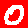
Digit: 0